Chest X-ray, PA view. Patient: 32 years old, sex M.
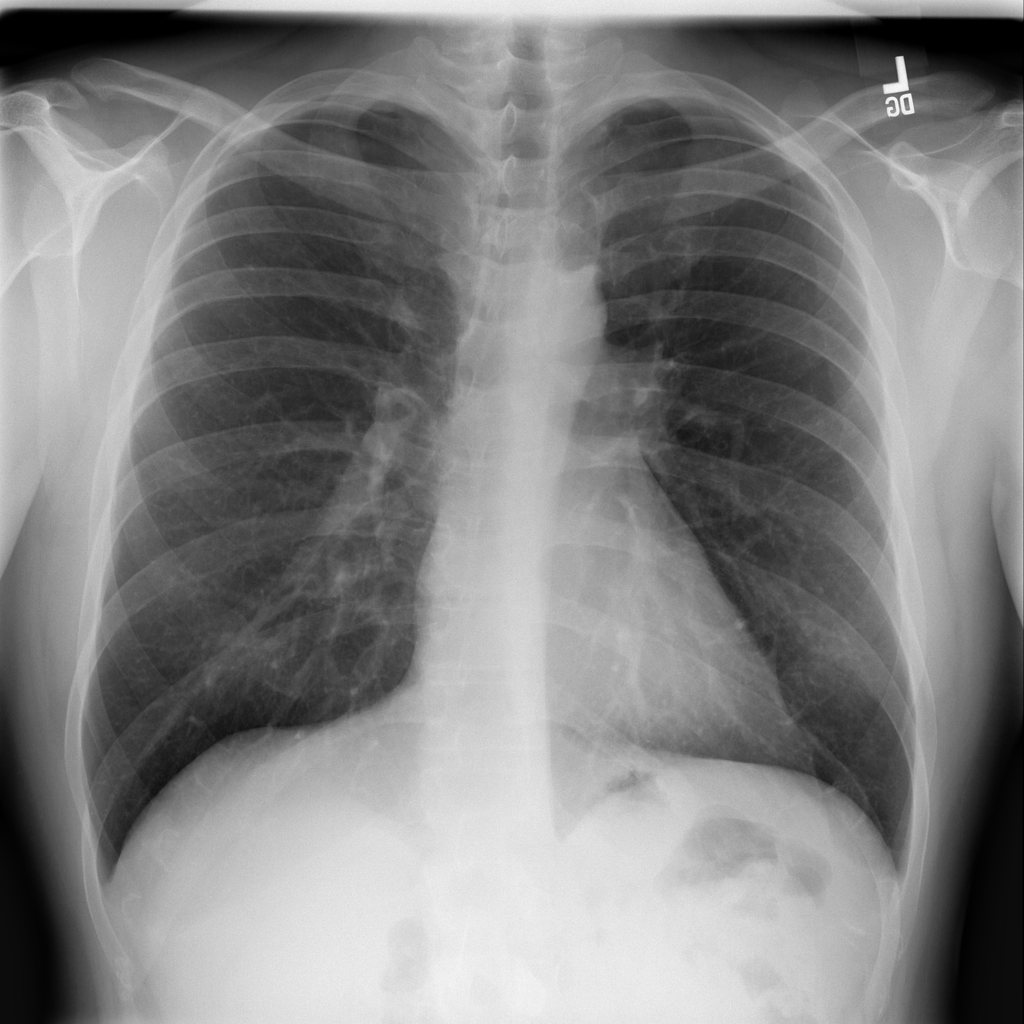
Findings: No Finding